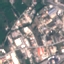
Land use / land cover: Industrial